Question: When you toggle an iPhone to/from silent mode, or when you adjust the volume by pressing the side buttons, there is an icon that appears in the middle of the screen. Does Cocoa Touch allow developers to use this style of alert? If so, what's it called?

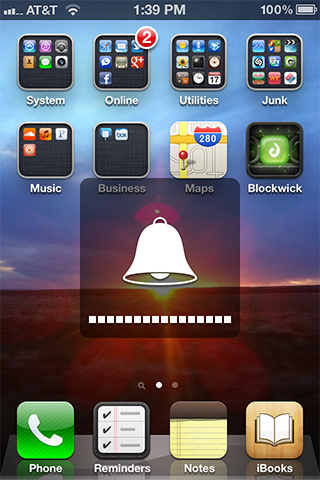
Answer: You should check out <URL>
It's actually a replica of undocumented, private iOS code called UIProgressHUD.